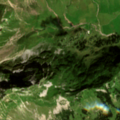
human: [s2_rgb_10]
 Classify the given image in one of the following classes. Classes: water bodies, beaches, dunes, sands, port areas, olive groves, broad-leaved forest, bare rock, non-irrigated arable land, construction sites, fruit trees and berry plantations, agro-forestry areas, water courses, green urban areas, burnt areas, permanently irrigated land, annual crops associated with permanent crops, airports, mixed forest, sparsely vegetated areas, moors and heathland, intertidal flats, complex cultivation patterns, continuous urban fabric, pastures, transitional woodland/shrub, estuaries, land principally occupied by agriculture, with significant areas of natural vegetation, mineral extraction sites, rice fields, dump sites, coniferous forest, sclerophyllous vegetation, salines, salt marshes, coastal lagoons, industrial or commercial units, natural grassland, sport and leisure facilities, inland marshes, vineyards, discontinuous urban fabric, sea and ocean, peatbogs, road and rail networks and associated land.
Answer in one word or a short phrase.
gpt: pastures, natural grassland, sparsely vegetated areas